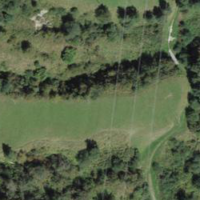
EUNIS habitat code: 45
Species observed at this site:
Prunus padus